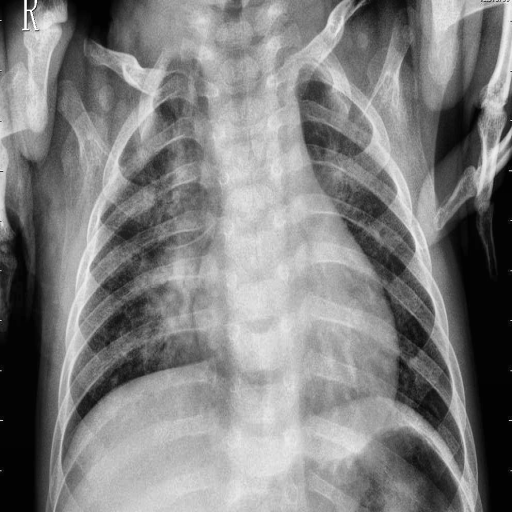
Finding: PNEUMONIA